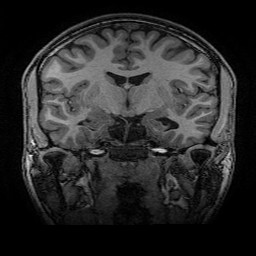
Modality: T1w
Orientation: sagittal
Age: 19
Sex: male
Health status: healthy
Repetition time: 2.53 s
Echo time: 0.0034 s